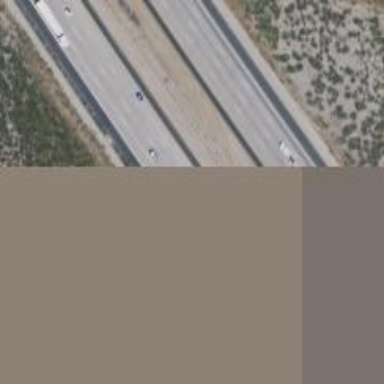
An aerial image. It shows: Motorway.